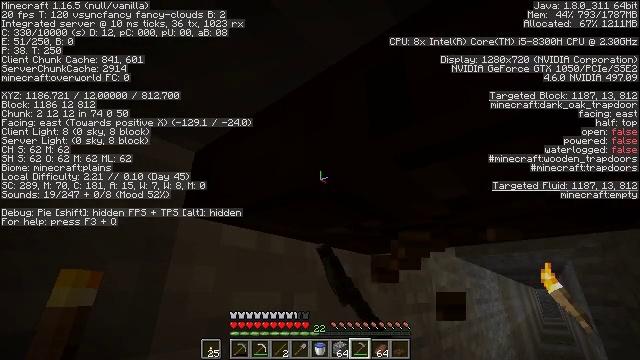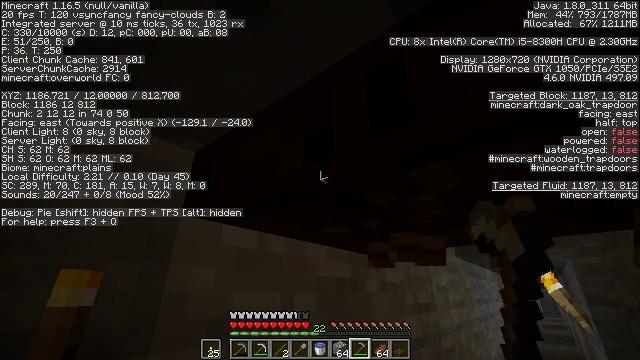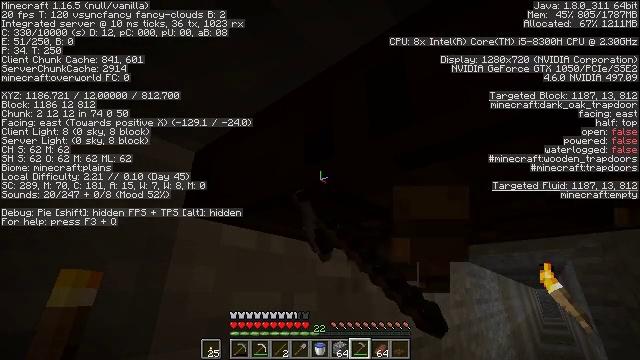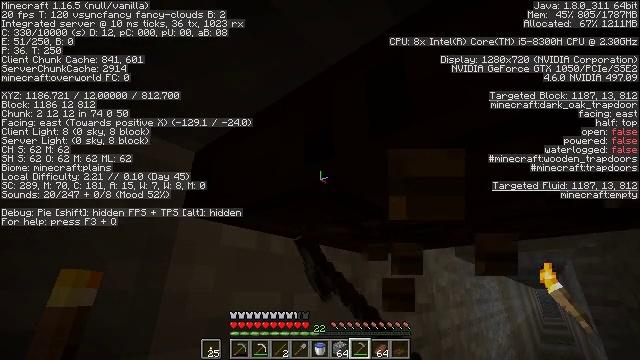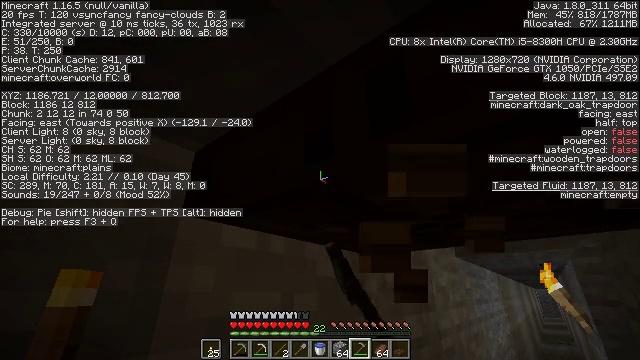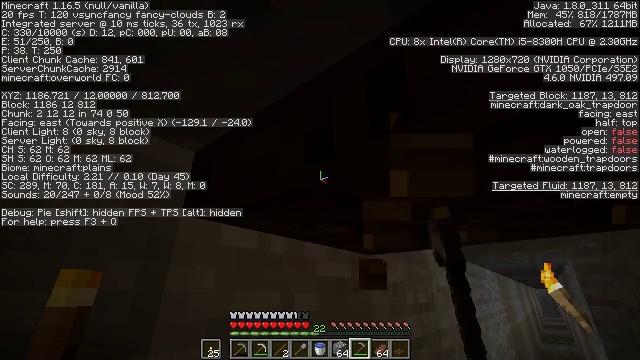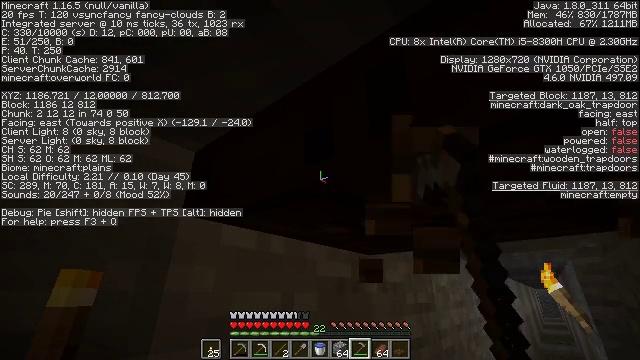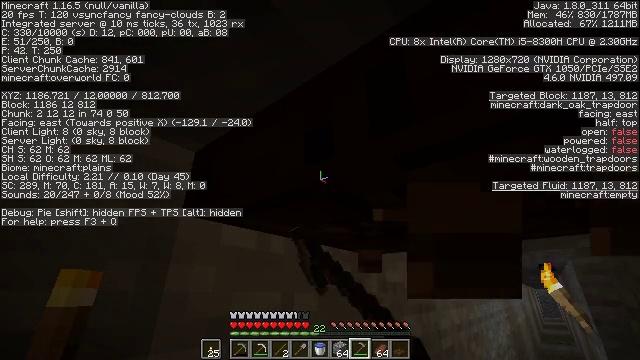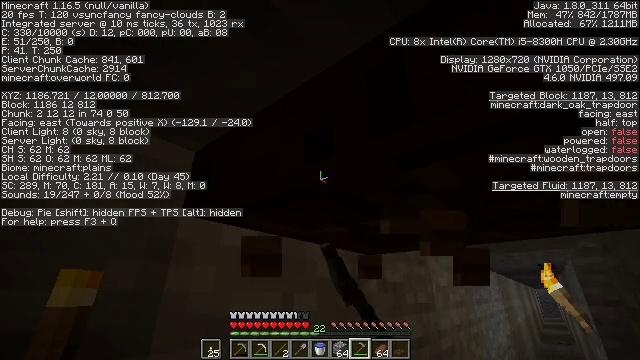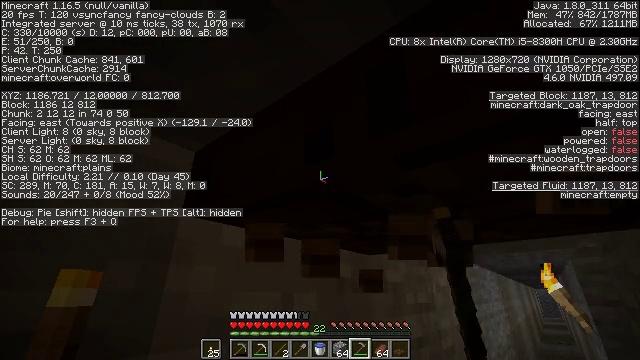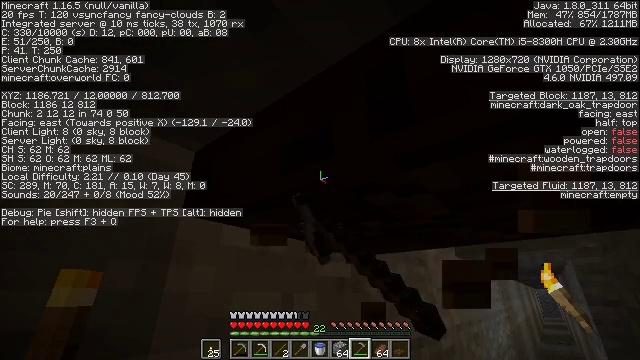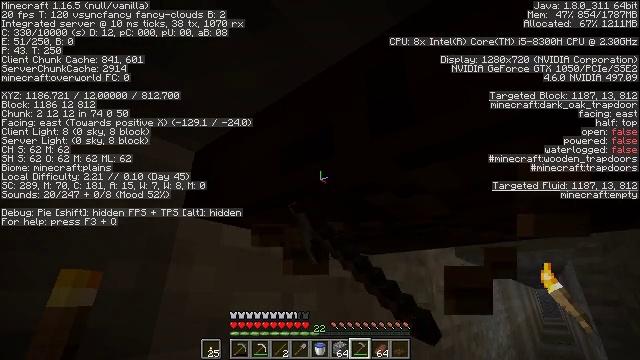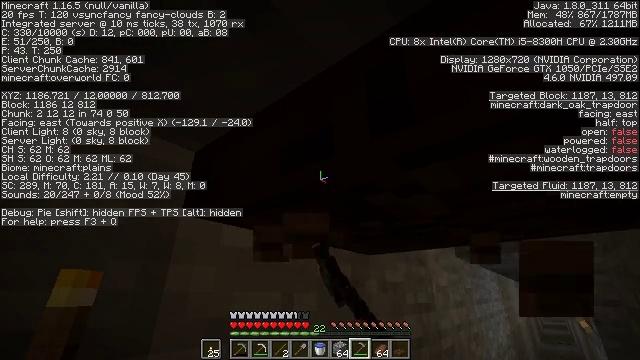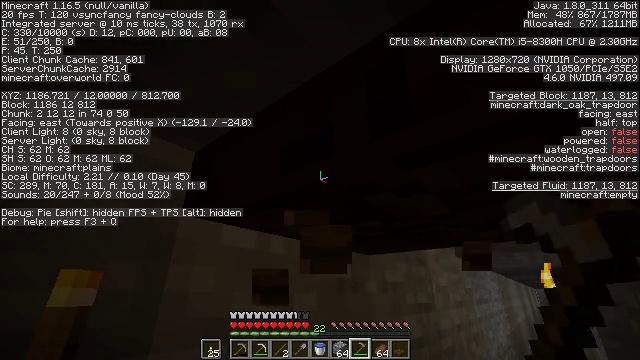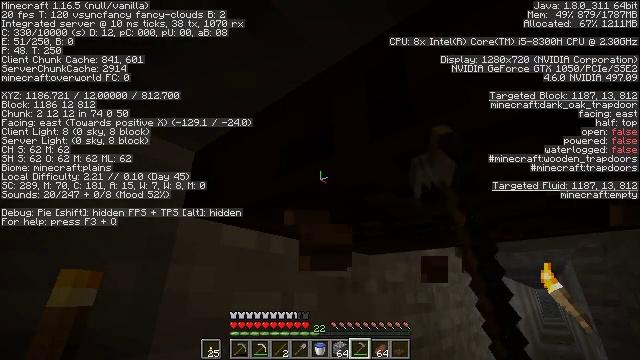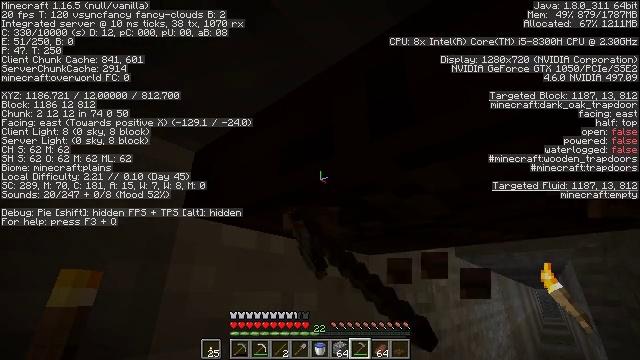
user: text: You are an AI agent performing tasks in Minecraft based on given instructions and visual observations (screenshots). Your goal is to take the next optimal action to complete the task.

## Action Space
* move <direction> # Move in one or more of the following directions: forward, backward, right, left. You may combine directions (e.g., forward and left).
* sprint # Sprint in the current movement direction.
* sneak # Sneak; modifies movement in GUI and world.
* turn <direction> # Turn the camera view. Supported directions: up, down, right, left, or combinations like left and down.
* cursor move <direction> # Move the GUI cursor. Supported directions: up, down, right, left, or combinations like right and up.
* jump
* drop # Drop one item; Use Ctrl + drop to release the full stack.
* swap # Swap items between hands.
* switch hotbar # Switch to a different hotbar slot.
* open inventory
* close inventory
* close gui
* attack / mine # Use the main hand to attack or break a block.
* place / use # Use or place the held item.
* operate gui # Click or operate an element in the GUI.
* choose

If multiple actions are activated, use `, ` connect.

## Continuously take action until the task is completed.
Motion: motion action
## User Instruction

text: Attack the dark oak trapdoor to remove it.
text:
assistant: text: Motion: attack / mine
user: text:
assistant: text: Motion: attack / mine
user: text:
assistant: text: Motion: attack / mine
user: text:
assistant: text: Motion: attack / mine
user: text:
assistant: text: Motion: attack / mine
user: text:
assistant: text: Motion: attack / mine
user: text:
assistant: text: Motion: attack / mine
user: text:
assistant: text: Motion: attack / mine
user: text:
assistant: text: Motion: attack / mine
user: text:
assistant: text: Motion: attack / mine
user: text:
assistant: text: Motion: attack / mine
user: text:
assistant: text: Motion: attack / mine
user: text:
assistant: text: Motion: attack / mine
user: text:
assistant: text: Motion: attack / mine
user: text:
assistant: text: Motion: attack / mine
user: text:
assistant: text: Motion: attack / mine
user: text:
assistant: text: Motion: attack / mine
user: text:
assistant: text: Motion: attack / mine
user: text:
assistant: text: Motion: attack / mine
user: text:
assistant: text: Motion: attack / mine
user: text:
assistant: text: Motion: attack / mine
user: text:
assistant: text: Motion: attack / mine
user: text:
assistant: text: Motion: attack / mine
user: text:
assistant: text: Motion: attack / mine
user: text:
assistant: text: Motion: attack / mine
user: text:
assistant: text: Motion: attack / mine
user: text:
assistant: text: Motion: attack / mine
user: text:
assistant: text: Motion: attack / mine
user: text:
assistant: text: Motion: attack / mine
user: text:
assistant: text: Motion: attack / mine